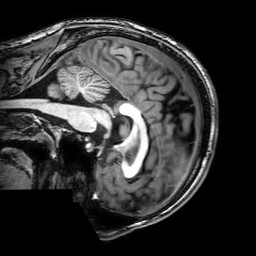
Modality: T1w
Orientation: sagittal
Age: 24
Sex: male
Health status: healthy
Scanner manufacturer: philips
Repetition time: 0.00822 s
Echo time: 0.00378 s